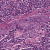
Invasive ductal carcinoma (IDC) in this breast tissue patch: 1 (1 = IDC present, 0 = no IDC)